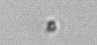
Label: nanoplankton_mix